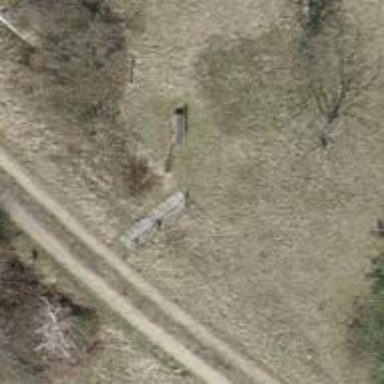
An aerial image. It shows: Brown bench in the vicinity.